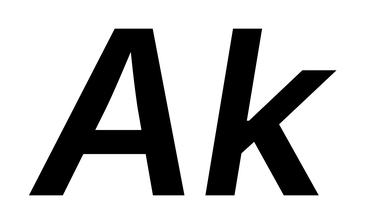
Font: Inter-Italic_SemiBold_Italic